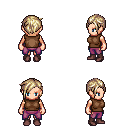
a pixel art fantasy rpg character, female body template, human, light skin, brown sleeveless shirt, magenta pants, white blonde pixie cut hairstyle, maroon shoes, four views (front, back, left, right), 2x2 character sprite sheet, small pixel art, hard edges, no anti-aliasing